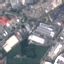
Land use / land cover class: Industrial